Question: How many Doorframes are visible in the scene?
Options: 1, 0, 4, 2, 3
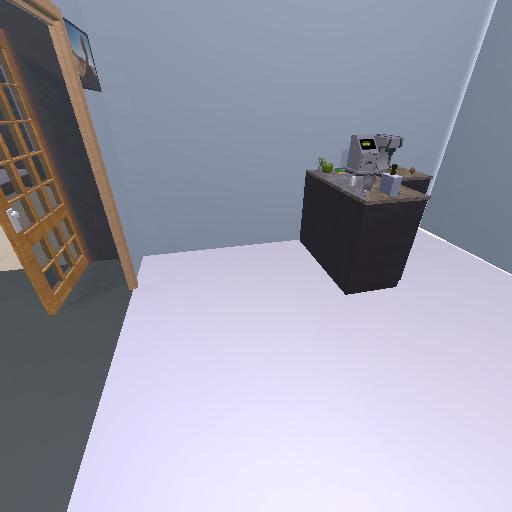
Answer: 1